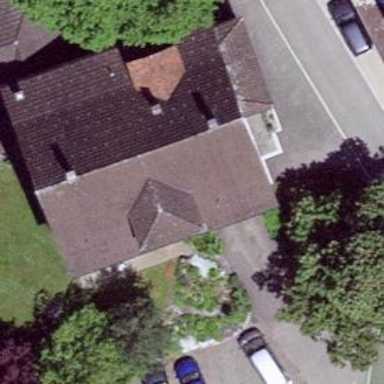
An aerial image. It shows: Gabled building.